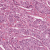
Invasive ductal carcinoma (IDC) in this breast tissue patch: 1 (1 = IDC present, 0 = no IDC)